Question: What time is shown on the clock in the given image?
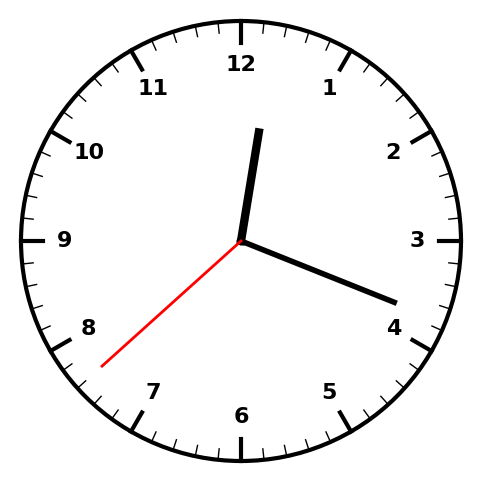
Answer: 12:18:38